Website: apple
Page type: cart
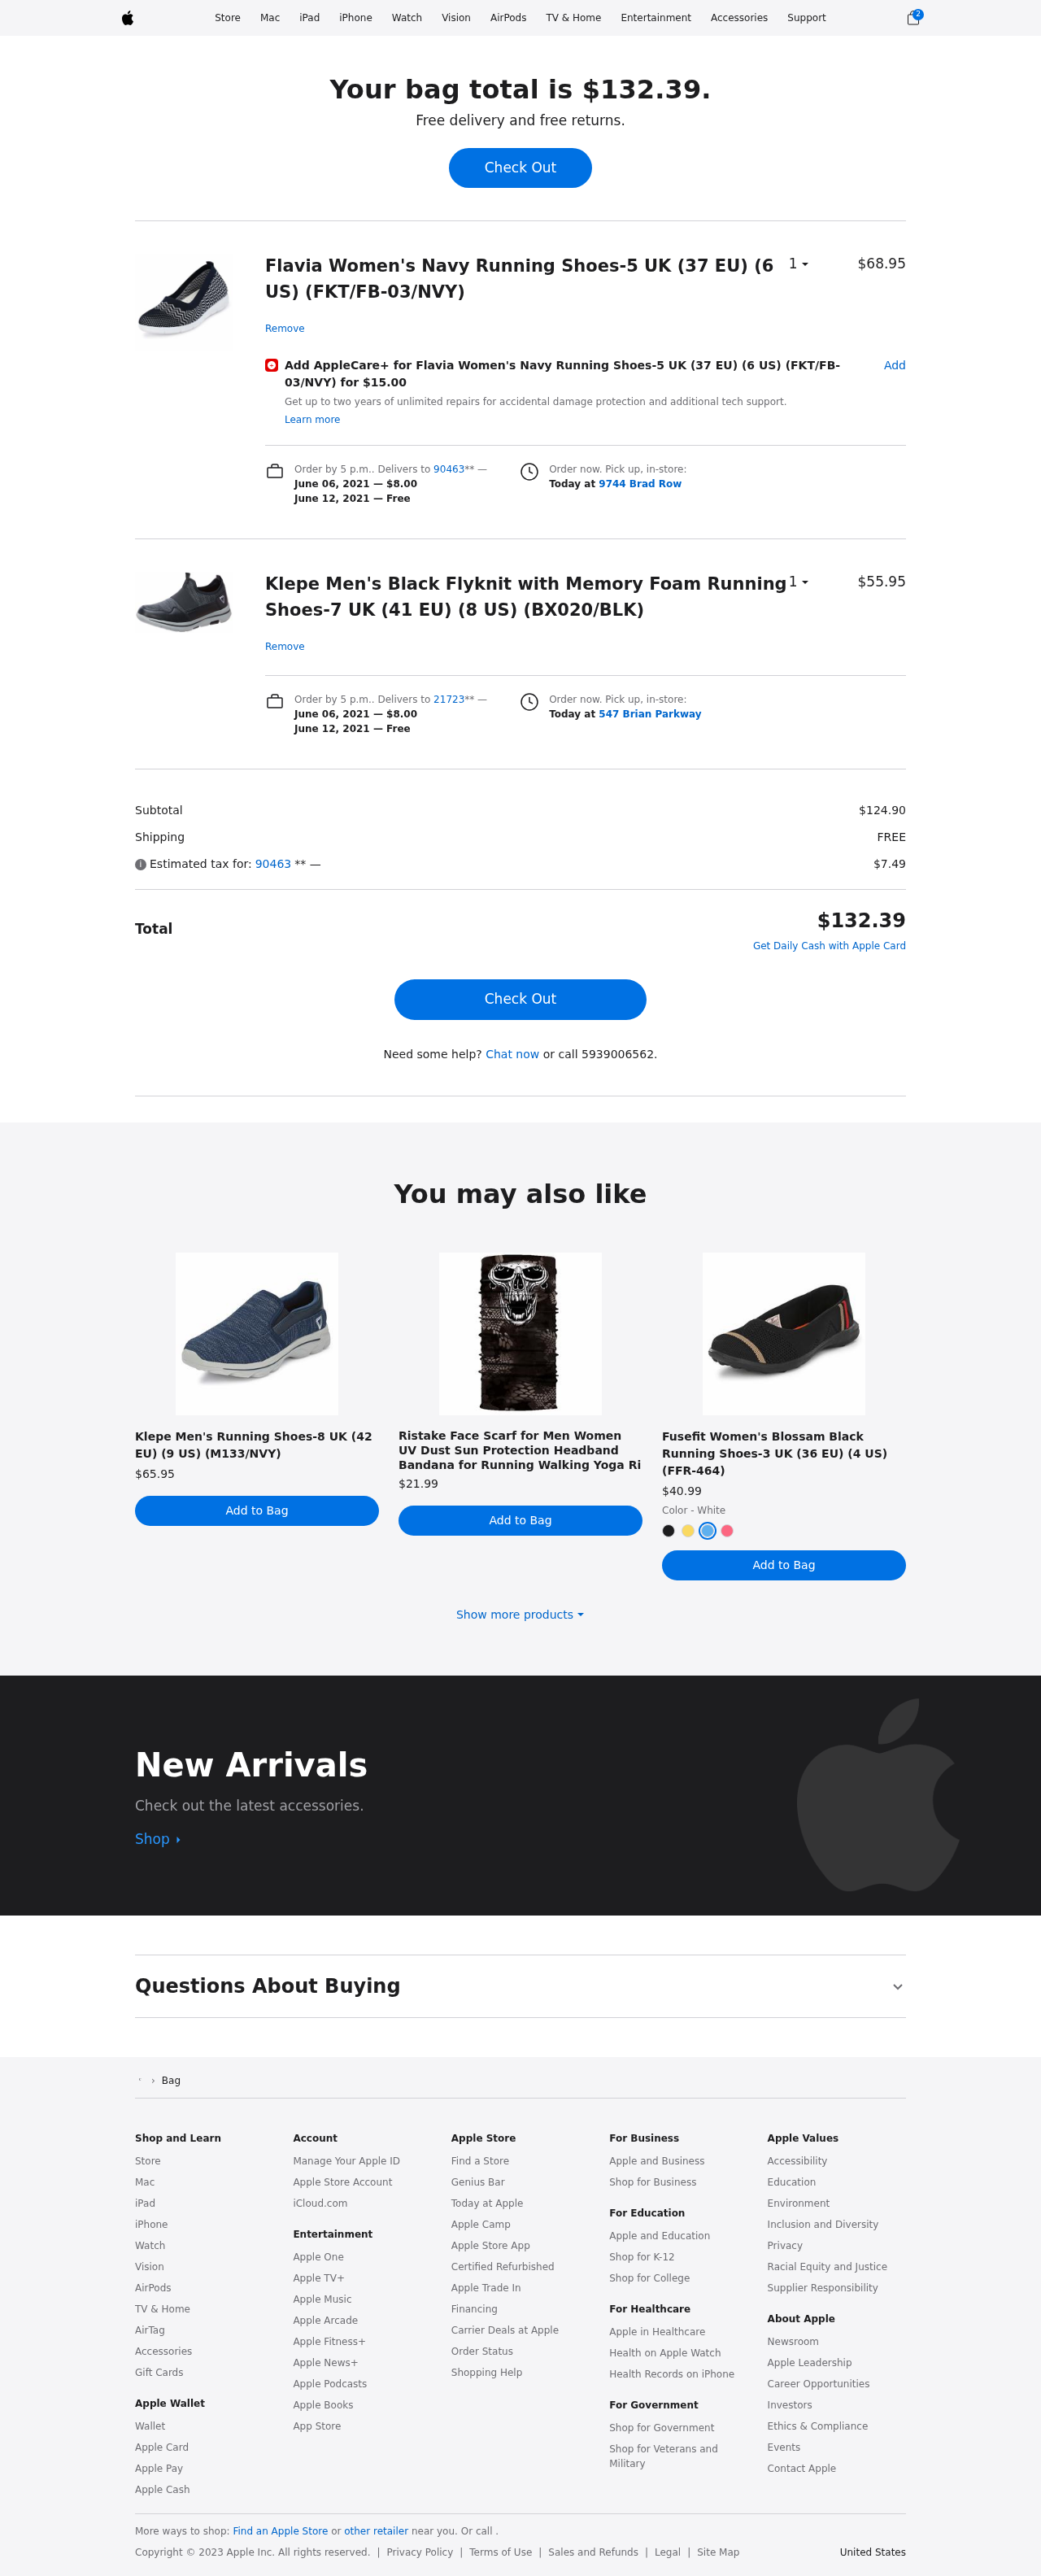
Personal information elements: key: PII_LOCATION1_STREET
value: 9744 Brad Row
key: PII_LOCATION2_STREET
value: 547 Brian Parkway
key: PII_PHONE
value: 5939006562
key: PII_POSTCODE
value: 90463
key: PII_POSTCODE2
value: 21723
Product elements: key: PRODUCT1_NAME
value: Flavia Women's Navy Running Shoes-5 UK (37 EU) (6 US) (FKT/FB-03/NVY)
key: PRODUCT1_PRICE
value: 68.95
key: PRODUCT1_QUANTITY
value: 1
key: PRODUCT2_NAME
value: Klepe Men's Black Flyknit with Memory Foam Running Shoes-7 UK (41 EU) (8 US) (BX020/BLK)
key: PRODUCT2_PRICE
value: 55.95
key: PRODUCT2_QUANTITY
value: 1
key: PRODUCT3_NAME
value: Klepe Men's Running Shoes-8 UK (42 EU) (9 US) (M133/NVY)
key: PRODUCT3_PRICE
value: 65.95
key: PRODUCT4_NAME
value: Ristake Face Scarf for Men Women UV Dust Sun Protection Headband Bandana for Running Walking Yoga Ri
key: PRODUCT4_PRICE
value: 21.99
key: PRODUCT5_NAME
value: Fusefit Women's Blossam Black Running Shoes-3 UK (36 EU) (4 US) (FFR-464)
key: PRODUCT5_PRICE
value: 40.99
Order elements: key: ORDER_NUM_ITEMS
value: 2
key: ORDER_TOTAL
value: $132.39
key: ORDER_SHIPPING_DATE
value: June 06, 2021
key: ORDER_SHIPPING_COST
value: $8.00
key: ORDER_DELIVERY_DATE
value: June 12, 2021
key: ORDER_SHIPPING_DATE2
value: June 06, 2021
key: ORDER_SHIPPING_COST2
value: $8.00
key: ORDER_DELIVERY_DATE2
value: June 12, 2021
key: ORDER_SUBTOTAL
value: $124.90
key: ORDER_SHIPPING_COST_SUMMARY
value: FREE
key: ORDER_TAX
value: $7.49
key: ORDER_TOTAL2
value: $132.39
Other elements: key: APPLECARE_PRICE
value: $15.00